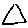
Label: triangle